Question: I'm using C#, .NET (4.0) and Entity Framework to connect to SQL CE 4.0.
I query some objects with specific properties, but the query returns only objects that meet search criteria only if that data was already saved to database, which is not that problematic, bigger problem is that if data is changed, but not yet saved to database it will still meet search criteria.
'''
var query = from location in mainDBContext.Locations
where location.InUse == true
select location;
'''
This query returns also objects where location.InUse = false if InUse was true when loaded from DB and then changed later on in code.
This is screen capture from one of the query results objects.

I really don't understand why it does this. I would understand if this query would always query database and I would get the older version of this object (thus InUse would be true).
Thank you for your time and answers.
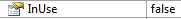
Answer: That is how EF works internally.
Every entity uniquely identified by its key can be tracked by the context only once - <URL>. So it doesn't matter how many times did you execute the query. If the query is returning tracked entities and if it is repeatedly executed on the same context instance it will always return the same instance.
If the instance was modified in the application but not saved to the database your query will be executed on the database where persisted state will be evaluated but materialization process will by default use the current data from the application instead of data retrieved from the database. You can force the query to return state from the database (by setting 'mainDBContext.Locations.MergeOption = MergeOption.OverwriteChagens') but because of identity map your current modifications will be lost.